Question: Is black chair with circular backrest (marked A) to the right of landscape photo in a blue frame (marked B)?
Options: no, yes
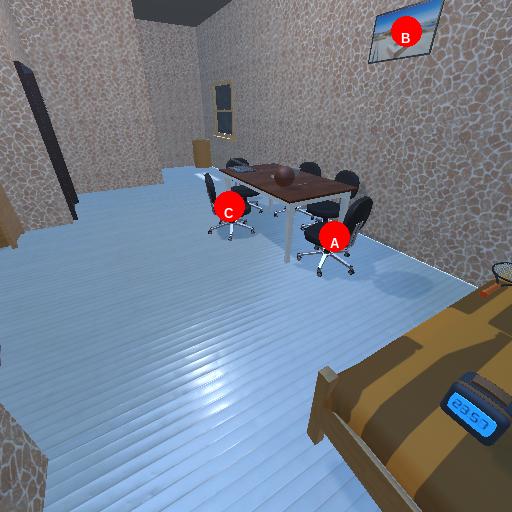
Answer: no